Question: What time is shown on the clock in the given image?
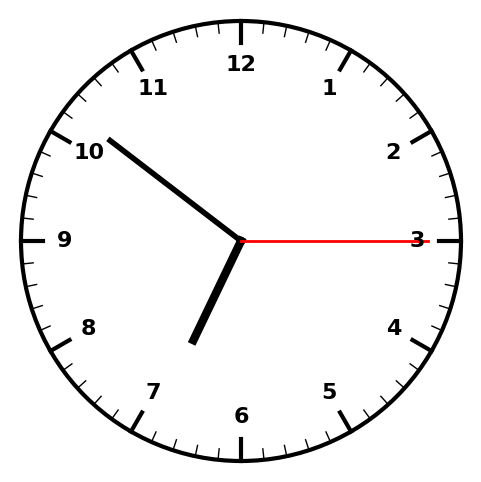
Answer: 06:51:15